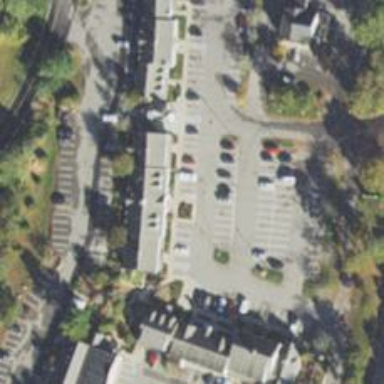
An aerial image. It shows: Parking space is available.